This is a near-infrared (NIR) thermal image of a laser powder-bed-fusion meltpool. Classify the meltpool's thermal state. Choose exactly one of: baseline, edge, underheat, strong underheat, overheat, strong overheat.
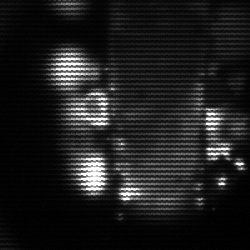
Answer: strong underheat